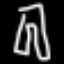
Label: pants